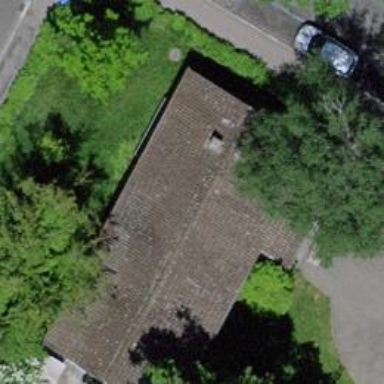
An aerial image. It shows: Kindergarten building.